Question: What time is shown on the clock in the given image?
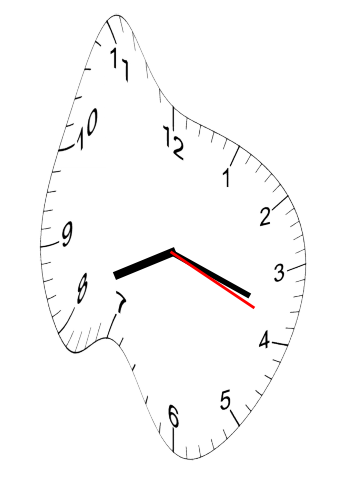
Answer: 08:18:19